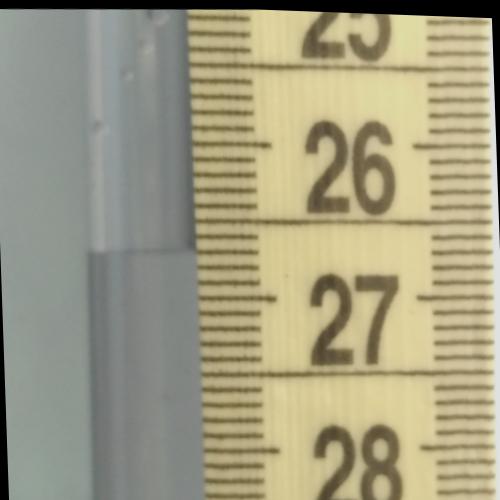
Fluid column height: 26.7 cm